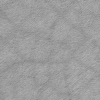
Label: not_dusty